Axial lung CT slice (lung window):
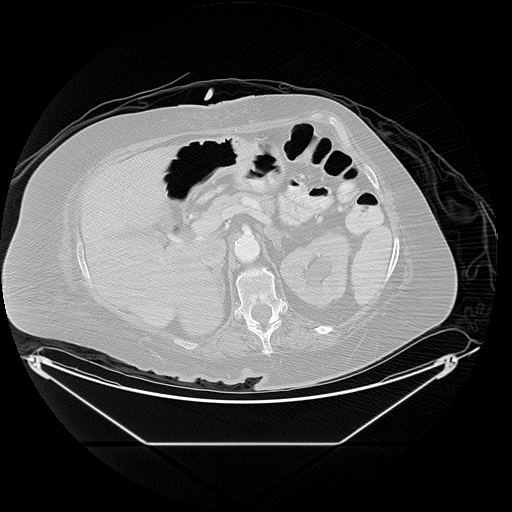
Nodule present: no